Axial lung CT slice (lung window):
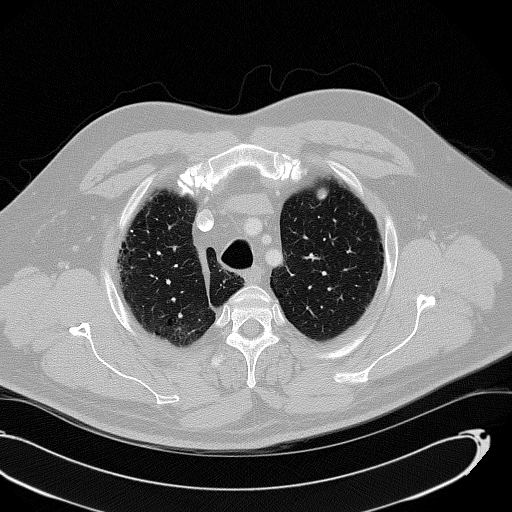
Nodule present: no